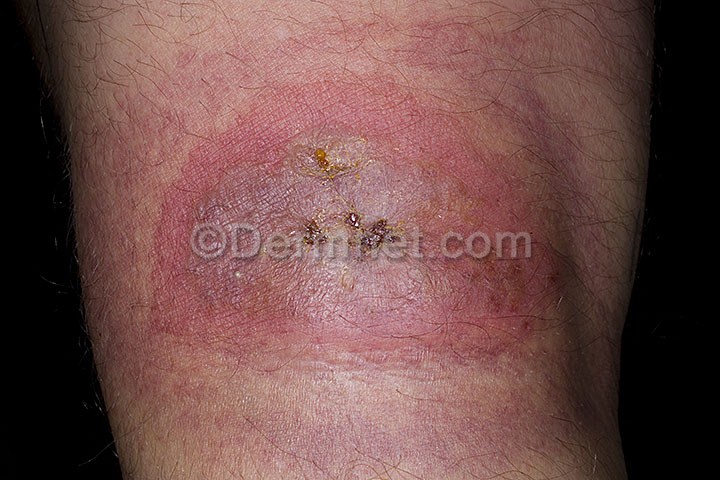
Disease: Scabies Lyme Disease and other Infestations and Bites